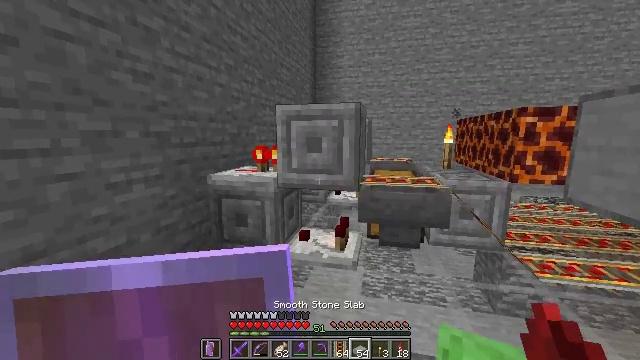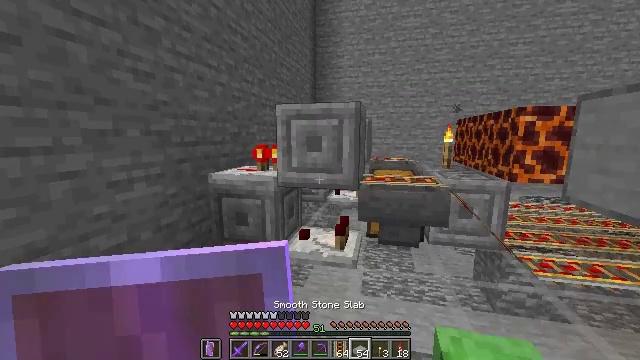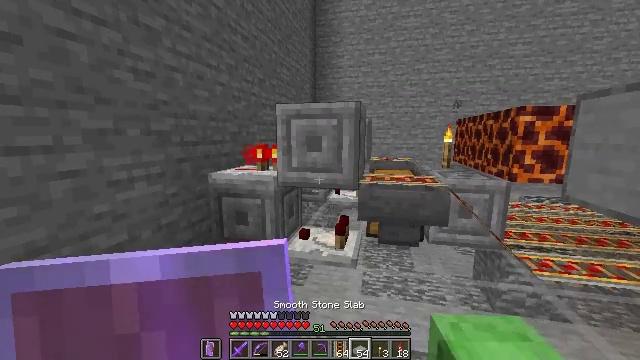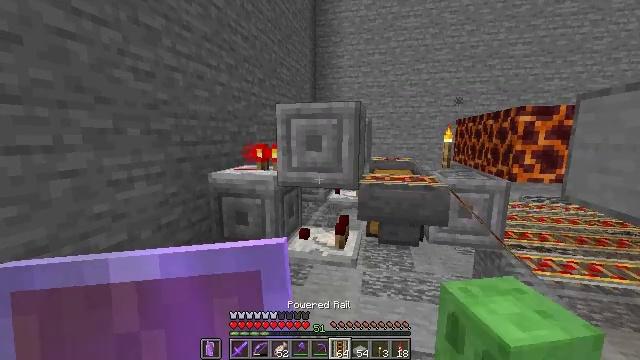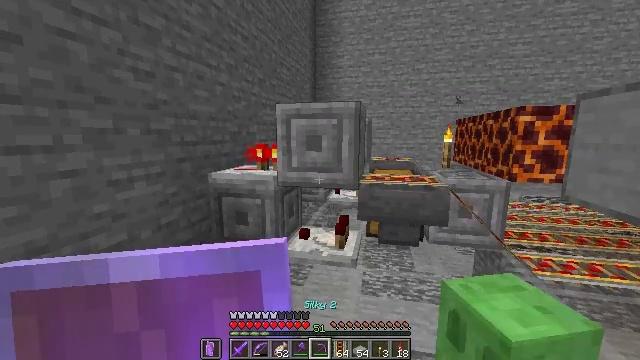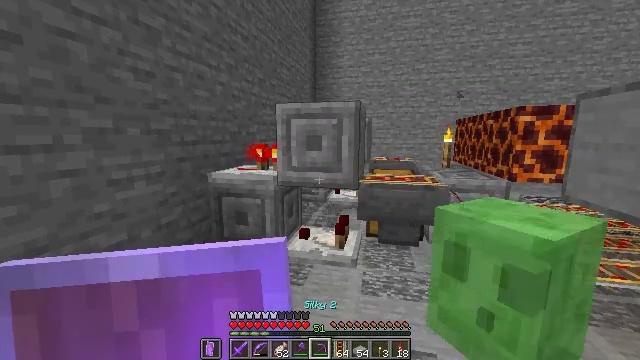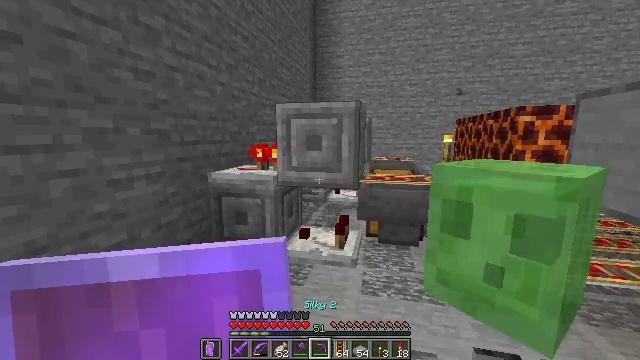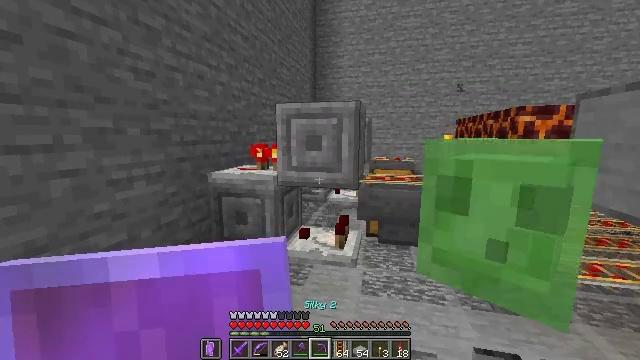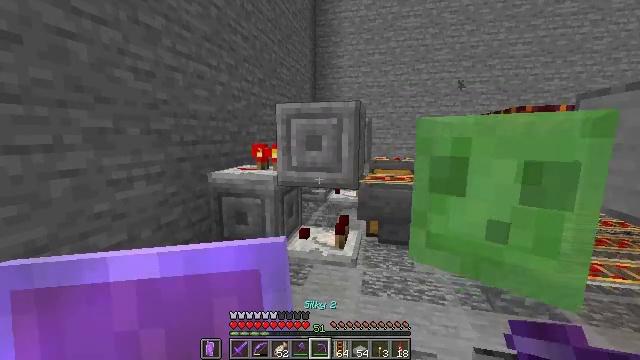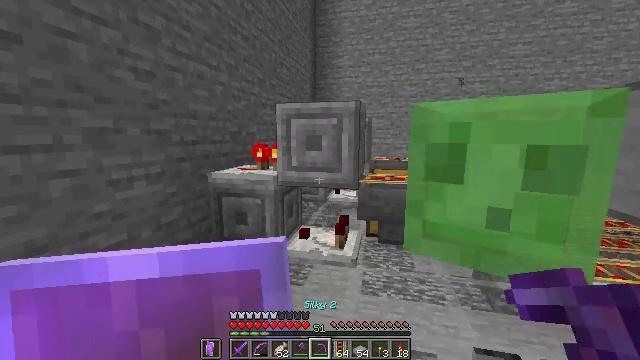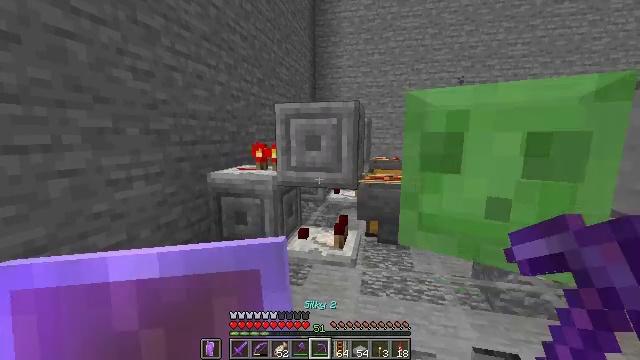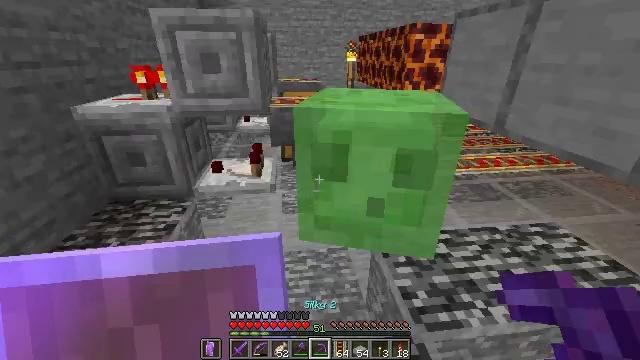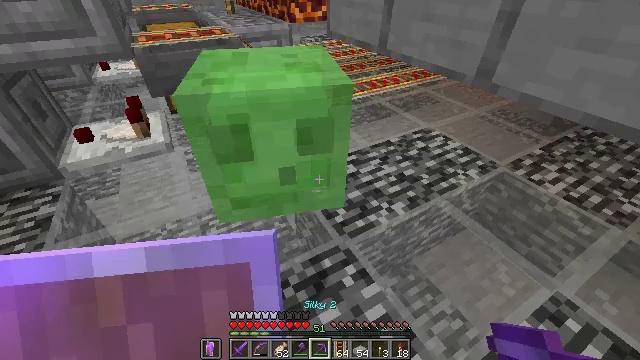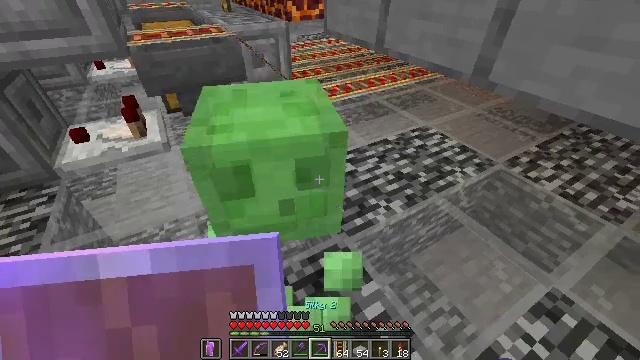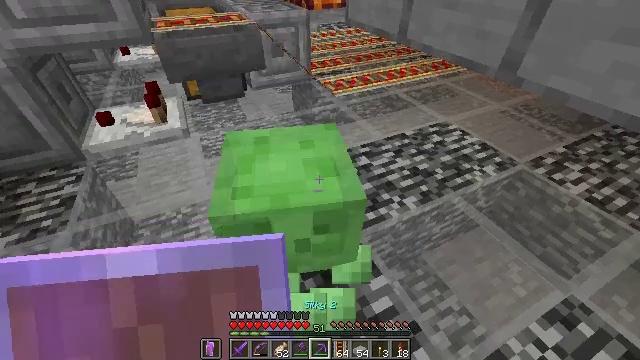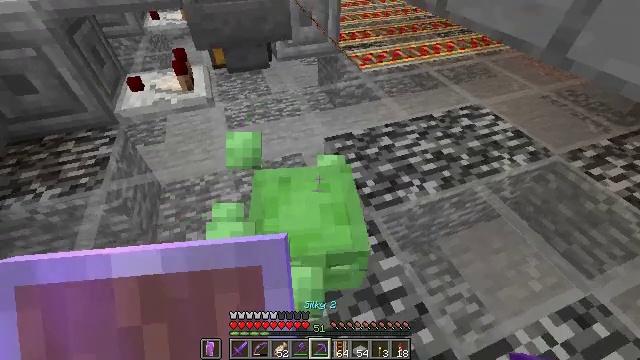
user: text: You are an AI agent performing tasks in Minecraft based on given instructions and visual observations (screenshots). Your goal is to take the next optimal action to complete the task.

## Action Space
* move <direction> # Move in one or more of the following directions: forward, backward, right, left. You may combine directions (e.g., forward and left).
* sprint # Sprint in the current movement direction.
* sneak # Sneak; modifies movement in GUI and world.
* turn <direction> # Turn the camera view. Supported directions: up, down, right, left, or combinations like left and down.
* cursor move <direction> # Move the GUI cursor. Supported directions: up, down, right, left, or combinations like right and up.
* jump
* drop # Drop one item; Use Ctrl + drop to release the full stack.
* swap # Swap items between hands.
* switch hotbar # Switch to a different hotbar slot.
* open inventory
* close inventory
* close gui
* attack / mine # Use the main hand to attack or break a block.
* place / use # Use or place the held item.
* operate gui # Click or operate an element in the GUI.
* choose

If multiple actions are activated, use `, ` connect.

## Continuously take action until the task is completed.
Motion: motion action
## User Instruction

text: Kill enemies.
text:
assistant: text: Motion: no_op
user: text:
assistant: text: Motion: no_op
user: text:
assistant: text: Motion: no_op
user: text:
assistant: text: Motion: no_op
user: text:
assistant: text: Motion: no_op
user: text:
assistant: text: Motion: no_op
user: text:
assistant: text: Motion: no_op
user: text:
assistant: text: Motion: no_op
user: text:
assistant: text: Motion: no_op
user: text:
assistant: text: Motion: no_op
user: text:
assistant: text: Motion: turn right and down
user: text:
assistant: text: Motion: turn right and down
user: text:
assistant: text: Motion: no_op
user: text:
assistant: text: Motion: turn left and down
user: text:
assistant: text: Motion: turn left and down
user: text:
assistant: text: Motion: turn left and down
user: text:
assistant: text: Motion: turn left and down
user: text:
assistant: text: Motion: turn left and down
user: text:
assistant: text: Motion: turn left
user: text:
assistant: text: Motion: turn left
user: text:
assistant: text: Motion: no_op
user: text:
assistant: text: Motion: no_op
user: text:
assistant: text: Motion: no_op
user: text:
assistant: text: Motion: no_op
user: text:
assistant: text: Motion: no_op
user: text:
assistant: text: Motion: no_op
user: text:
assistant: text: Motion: no_op
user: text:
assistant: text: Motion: no_op
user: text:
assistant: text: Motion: no_op
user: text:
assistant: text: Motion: no_op